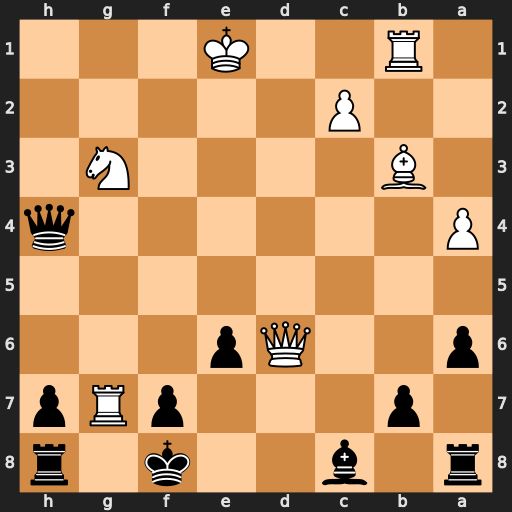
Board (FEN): r1b2k1r/1p3pRp/p2Qp3/8/P6q/1B4N1/2P5/1R2K3
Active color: b
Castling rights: -
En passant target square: -
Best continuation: Kxg7 Qe5+ f6 Qc7+ Kg6